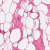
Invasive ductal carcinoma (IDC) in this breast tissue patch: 0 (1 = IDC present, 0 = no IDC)